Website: walmart
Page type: payment
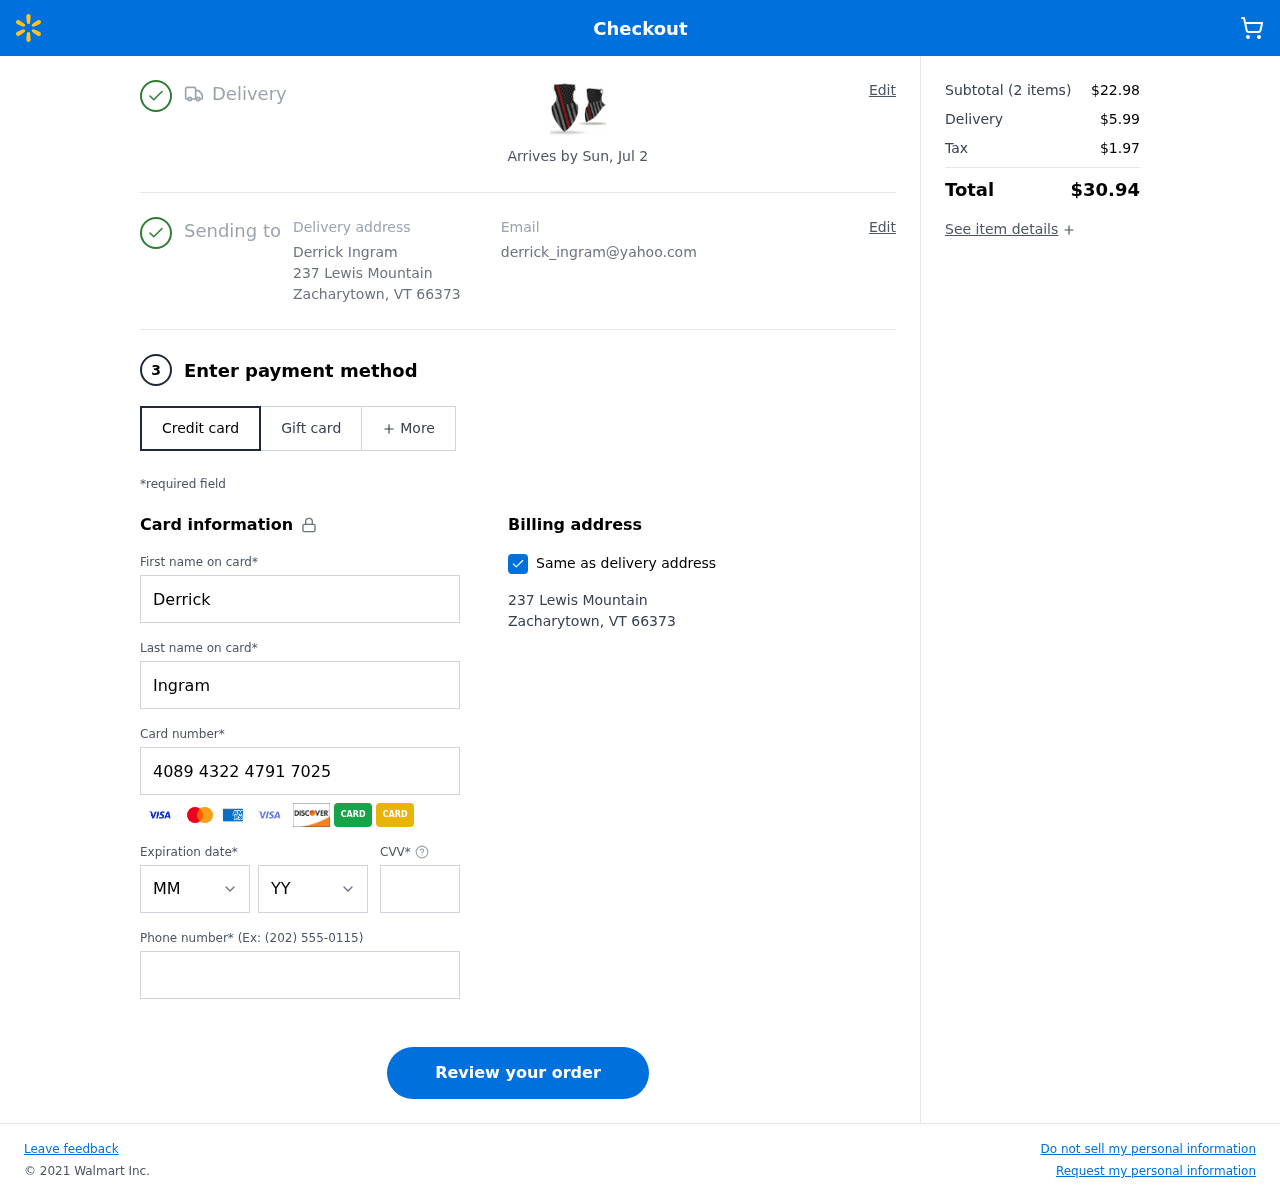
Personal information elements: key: PII_CARD_CVV
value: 102
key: PII_CARD_EXPIRY_MONTH
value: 06
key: PII_CARD_EXPIRY_YEAR
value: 29
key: PII_CARD_NUMBER
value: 4089 4322 4791 7025
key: PII_CITY
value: Zacharytown
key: PII_EMAIL
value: derrick_ingram@yahoo.com
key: PII_FIRSTNAME
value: Derrick
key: PII_FULLNAME
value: Derrick Ingram
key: PII_LASTNAME
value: Ingram
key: PII_PHONE
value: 9952356308
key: PII_POSTCODE
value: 66373
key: PII_STATE_ABBR
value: VT
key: PII_STREET
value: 237 Lewis Mountain
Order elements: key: ORDER_DELIVERY_DATE
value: Arrives by Sun, Jul 2
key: ORDER_NUM_ITEMS
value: (2 items)
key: ORDER_SUBTOTAL
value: $22.98
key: ORDER_SHIPPING_COST
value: $5.99
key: ORDER_TAX
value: $1.97
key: ORDER_TOTAL
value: $30.94